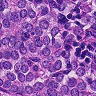
Metastatic tissue present: yes